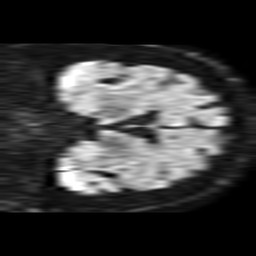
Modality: TRACE
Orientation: coronal
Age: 70
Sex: female
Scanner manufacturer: philips
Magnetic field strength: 1.5 T
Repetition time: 3.406 s
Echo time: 0.06922 s